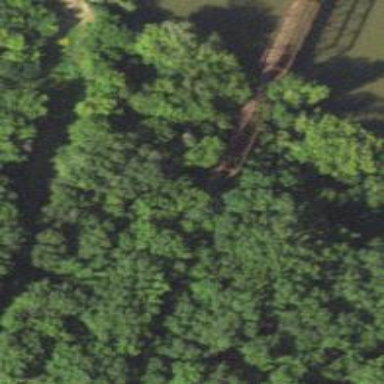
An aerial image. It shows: Abandoned railway bridge over cycleway.